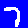
Digit: 7